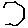
Label: hexagon